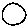
Label: circle